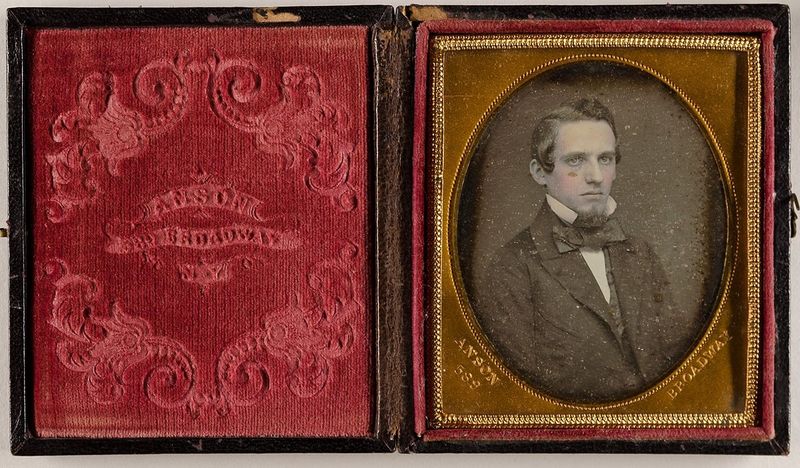
Titel: Unbekannter junger Mann
Künstler: Rufus Anson
Standort: Hamburg
Institution: Museum für Kunst und Gewerbe Hamburg
Schlagwörter: mann, brustbild, dreiviertelansicht, foto, fotografie, photographie, photo, etui, lichtbild, handkoloriert, daguerreotypie, bildwerke, angewandte und bildende kunst, hessische systematik, porträtfotografie, porträtphotographie, handkolorierung